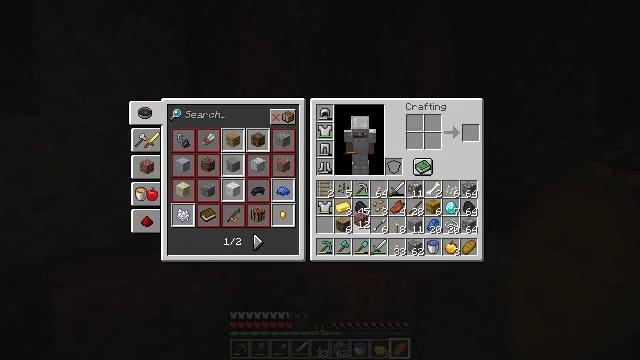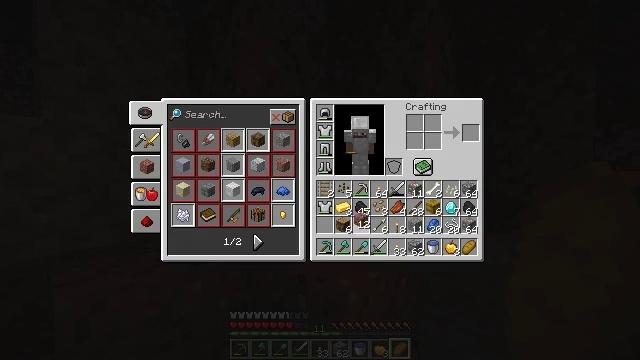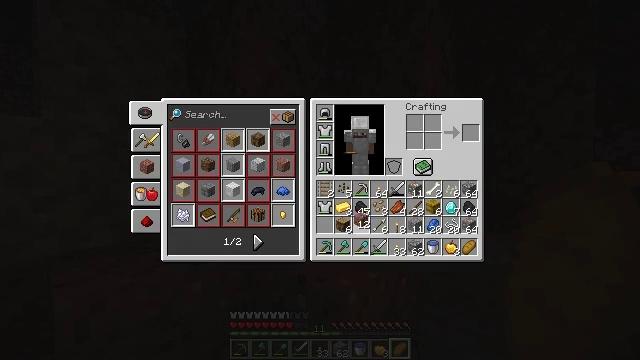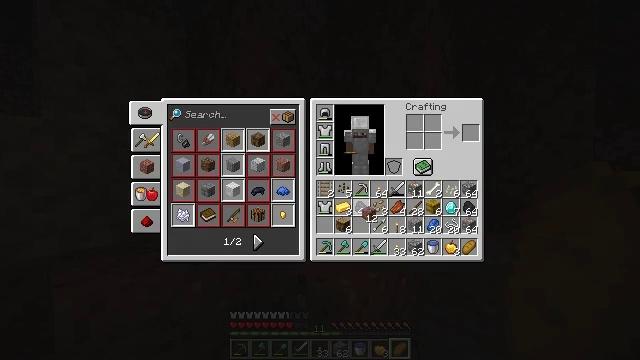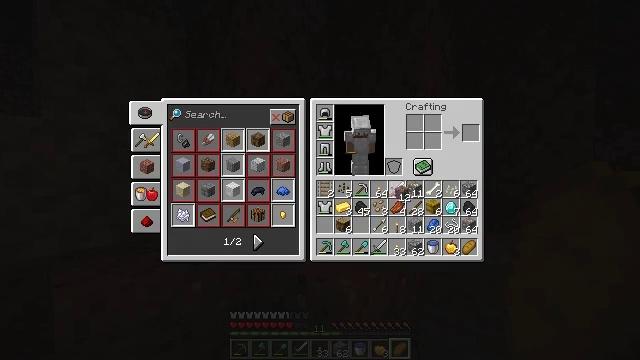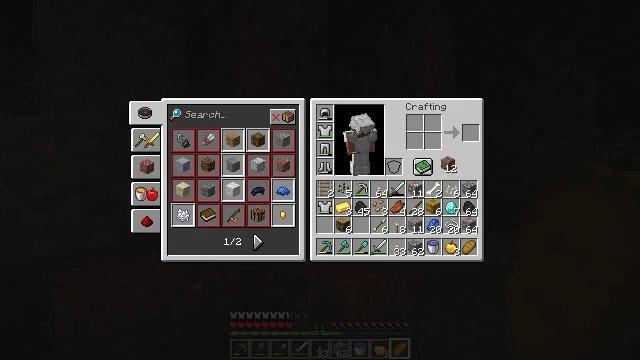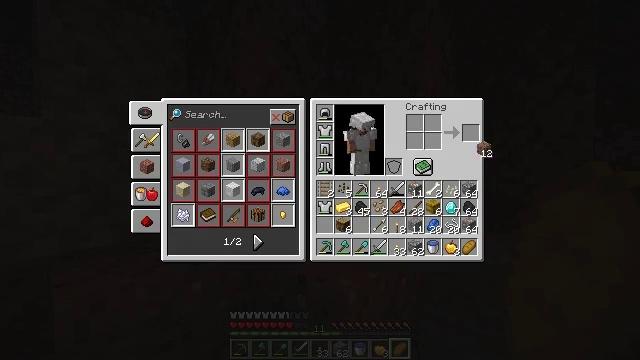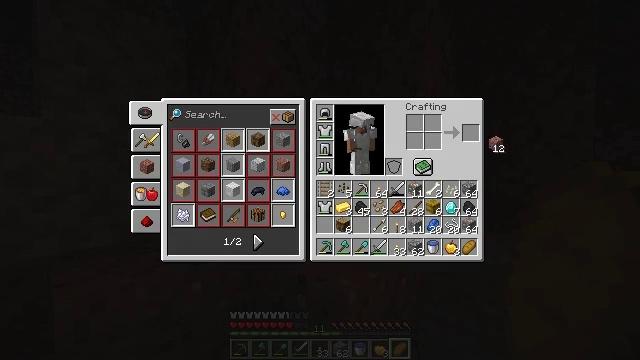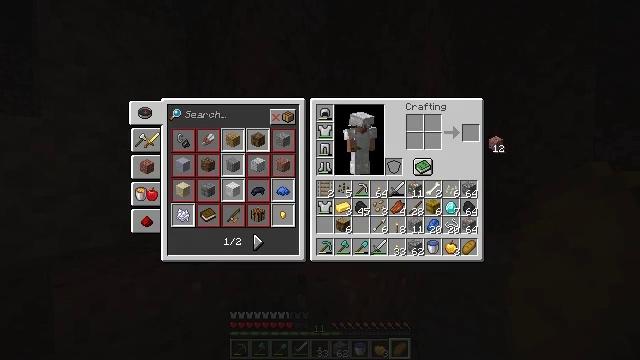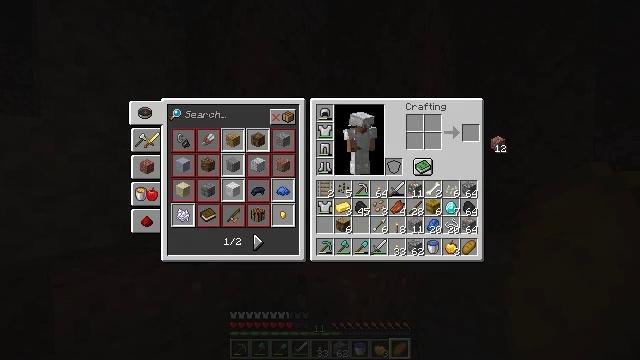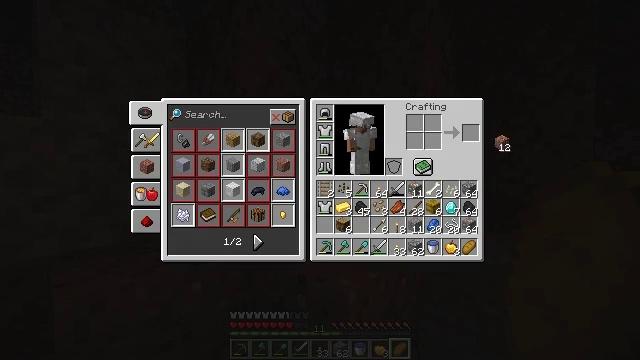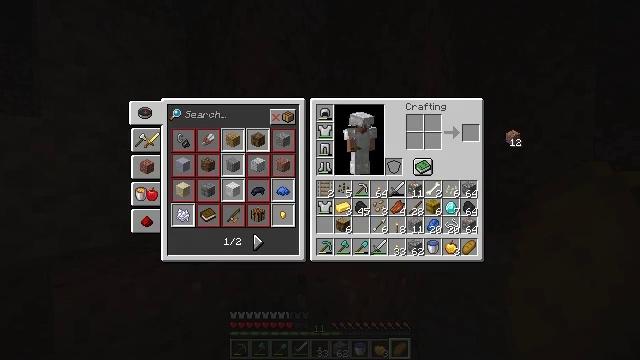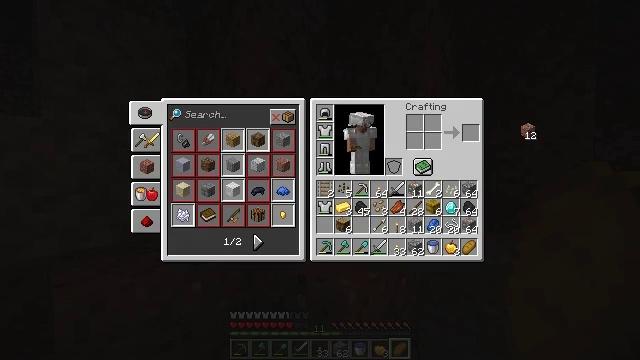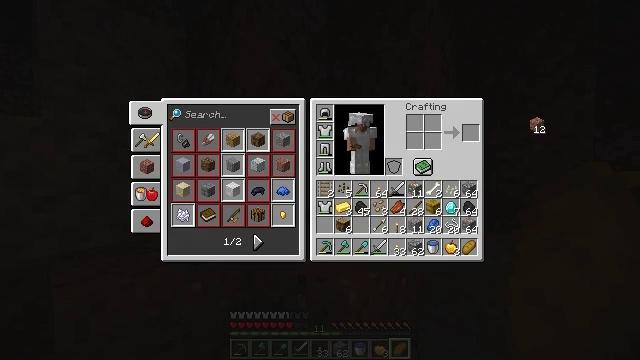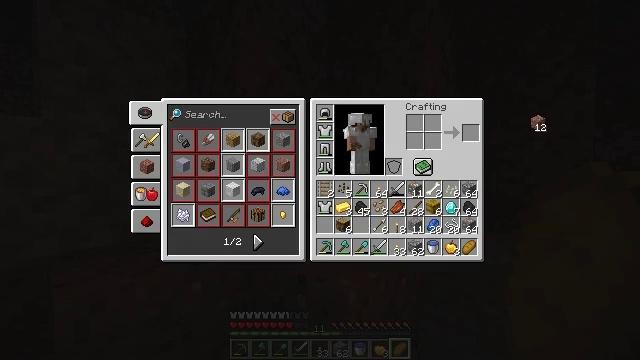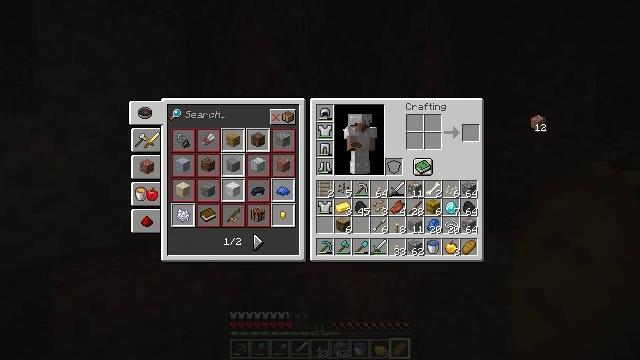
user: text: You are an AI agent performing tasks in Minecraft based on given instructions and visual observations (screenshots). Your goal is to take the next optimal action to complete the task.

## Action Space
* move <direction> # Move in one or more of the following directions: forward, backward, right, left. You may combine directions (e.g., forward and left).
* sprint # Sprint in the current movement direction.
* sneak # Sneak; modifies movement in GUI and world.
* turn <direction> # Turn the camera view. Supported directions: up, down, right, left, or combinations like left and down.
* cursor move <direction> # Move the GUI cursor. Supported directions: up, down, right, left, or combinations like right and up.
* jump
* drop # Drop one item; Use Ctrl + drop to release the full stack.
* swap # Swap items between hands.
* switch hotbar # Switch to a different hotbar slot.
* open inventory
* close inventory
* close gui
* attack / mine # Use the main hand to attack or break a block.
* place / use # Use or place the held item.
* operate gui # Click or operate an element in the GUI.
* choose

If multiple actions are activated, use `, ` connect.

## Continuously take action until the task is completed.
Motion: motion action
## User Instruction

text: Drop a rail.
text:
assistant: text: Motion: no_op
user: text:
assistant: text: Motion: no_op
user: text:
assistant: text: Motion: cursor move right
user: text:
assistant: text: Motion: cursor move right and up
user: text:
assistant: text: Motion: cursor move right and up
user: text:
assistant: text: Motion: cursor move right and up
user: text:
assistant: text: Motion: cursor move right
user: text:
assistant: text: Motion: no_op
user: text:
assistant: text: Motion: no_op
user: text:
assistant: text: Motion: no_op
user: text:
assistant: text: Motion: cursor move right
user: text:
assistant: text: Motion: cursor move right and up
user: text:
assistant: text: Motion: cursor move right
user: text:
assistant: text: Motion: no_op
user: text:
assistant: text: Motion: no_op
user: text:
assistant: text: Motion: no_op
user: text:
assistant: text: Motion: no_op
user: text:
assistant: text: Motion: no_op
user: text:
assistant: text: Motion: no_op
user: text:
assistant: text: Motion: no_op
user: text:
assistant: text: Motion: no_op
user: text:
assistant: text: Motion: cursor move left
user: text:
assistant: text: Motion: cursor move left
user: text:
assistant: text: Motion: cursor move left and down
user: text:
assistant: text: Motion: cursor move left and down
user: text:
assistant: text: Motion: cursor move left and down
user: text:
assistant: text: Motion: cursor move left and down
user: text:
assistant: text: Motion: no_op
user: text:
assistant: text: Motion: no_op
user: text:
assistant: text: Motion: no_op